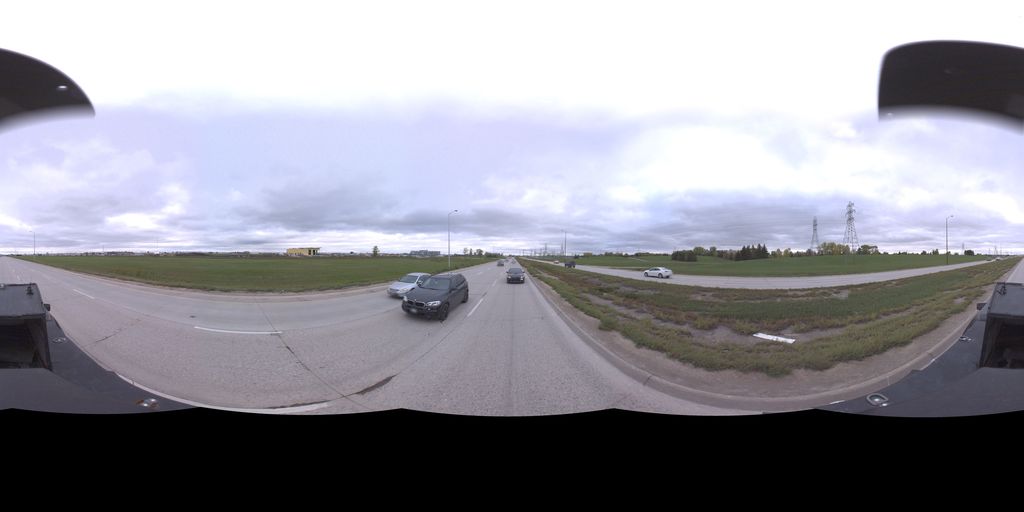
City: winnipeg